Question: I cant seem to figure out how to create an arc with Slick2D. Basically I want to be able to save it as an object so I can do collicion detection with it, but Slick2D only has a g.drawArc() function.
I thought about using Arc2D, which is perfect for what I need, but I can't figure out how to get slick to draw the Arc2D.
Heres is a mockup of what I want to have:

This is pretty easy to do with Arc2D and then using jFrame to draw it, but I dont know how to create something like this with slick.
Edit: The solution I see that I can do, is just use Arc2D for all the collision detection, and then just use myArc.x, myArc.y, myArc.width, etc. when I need to draw the arc with g.drawArc(), but Arc2D cant use the .interesects() function with slick2d shapes, which are used everywhere else.
Ive created a method that creates an approximate arc based on a curve
'''
public Curve createArc(float centerX, float centerY, float radius, float theta){
// creates a 180 degree arc around centerX and Y, theta (in degrees) is used for rotation
float x1,x2,x3,x4,y1,y2,y3,y4;
x1 = (float) (radius*(1-Math.cos(Math.toRadians(theta)))) + startX - radius;
y1 = (float) (radius*(1-Math.sin(Math.toRadians(theta)))) + startY - radius;
x2 = (float) (Math.sqrt(25*(radius*radius)/9)*(Math.cos(Math.toRadians(theta-36.87-90)))) + startX;
y2 = (float) (Math.sqrt(25*(radius*radius)/9)*(Math.sin(Math.toRadians(theta-36.87-90)))) + startY;
x3 = (float) (Math.sqrt(25*(radius*radius)/9)*(Math.cos(Math.toRadians(theta-53.13)))) + startX;
y3 = (float) (Math.sqrt(25*(radius*radius)/9)*(Math.sin(Math.toRadians(theta-53.13)))) + startY;
x4 = (float) (radius*(1-Math.cos(Math.toRadians(theta+180)))) - radius + startX;
y4 = (float) (radius*(1-Math.sin(Math.toRadians(theta+180)))) - radius + startY;
Vector2f vectorTest1 = new Vector2f(x1,y1);
Vector2f vectorTest2 = new Vector2f(x2,y2);
Vector2f vectorTest3 = new Vector2f(x3,y3);
Vector2f vectorTest4 = new Vector2f(x4,y4);
Curve curve = new Curve(vectorTest1,vectorTest2,vectorTest3,vectorTest4);
return curve;
}
'''
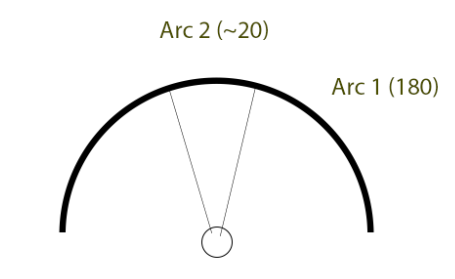
Answer: Hey you can create a variety of different shapes with Slick2D. You can see them here:
<URL>
They all inherit from shape and share the same methods (e.g. intersects());
There is no specific arc shape but you might be able to use a curve or maybe a polygon (or something else). So for example you simply could do:
'''
org.newdawn.slick.geom.Curve myCurve = new org.newdawn.slick.geom.Curve(10f, 5f, 9f, 4f);
'''
to create a weird looking curve. Just read the documentation and play a little bit around.
In your render method you could either call g.drawArc(myCurve) or you call the drawing method on myCurve directly (myCurve.draw());
I'm sure you will be able to do this if you read the documentation and play a little bit around with the coordinates.
Furthermore you could create your own Shapes in Slick2D if you create a new class and let it inherit from Shape.